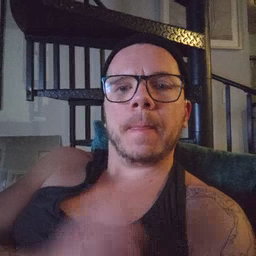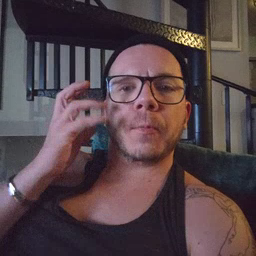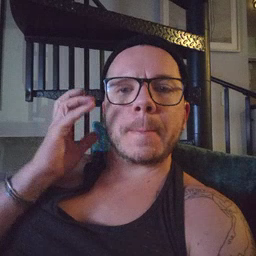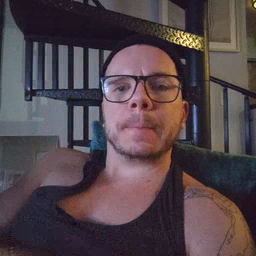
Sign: radio